Question: I'm building an app in VB.NET to read rows from an Excel file and populate them into a 'DataTable'.
'''
dtRow = dataTable.NewRow()
Dim startTime As DateTime = DateTime.Now
dtRow("name") = suppliers.CellValue("A", rowCount)
/* SNIP - just more string retrieval */
dtRow("statistics") = suppliers.CellValue("P", rowCount)
dataTable.Rows.Add(dtRow)
Dim endTime As DateTime = DateTime.Now
Debug.Print(String.Format("Time elapsed to retrieve '{0}': {1} ms", rowCount, (endTime - startTime).ToString("fffffff")))
'''
'CellValue' is my own creation- but it is a small function and I've already measured its elapsed time. It's quite fast.
However, when I open a 10,000 row Excel file (filled with identical data), the time to process gets much slower.
:
'''
Time elapsed to retrieve '2': <PHONE> ms
Time elapsed to retrieve '3': <PHONE> ms
Time elapsed to retrieve '4': <PHONE> ms
Time elapsed to retrieve '5': <PHONE> ms
Time elapsed to retrieve '6': <PHONE> ms
Time elapsed to retrieve '7': <PHONE> ms
Time elapsed to retrieve '8': <PHONE> ms
'''
:
'''
Time elapsed to retrieve '2': <PHONE> ms
Time elapsed to retrieve '3': <PHONE> ms
Time elapsed to retrieve '4': <PHONE> ms
Time elapsed to retrieve '5': <PHONE> ms
Time elapsed to retrieve '6': <PHONE> ms
Time elapsed to retrieve '7': <PHONE> ms
Time elapsed to retrieve '8': <PHONE> ms
'''
:
'''
Time elapsed to retrieve '2': <PHONE> ms
Time elapsed to retrieve '3': <PHONE> ms
Time elapsed to retrieve '4': <PHONE> ms
Time elapsed to retrieve '5': <PHONE> ms
Time elapsed to retrieve '6': <PHONE> ms
Time elapsed to retrieve '7': <PHONE> ms
Time elapsed to retrieve '8': <PHONE> ms
'''

Why does this occur? Can I fix it?
EDIT: 'suppliers' is a class I have created to handle the Excel file, with this constructor:
'''
Public Sub New(ByVal doc As SpreadsheetDocument, ByVal sheetName As String)
pWorkbookPart = doc.WorkbookPart
Dim sheet As Sheet = pWorkbookPart.Workbook.Descendants(Of Sheet).Where(Function(s) s.Name = sheetName).FirstOrDefault()
pWorksheetPart = CType(pWorkbookPart.GetPartById(sheet.Id), WorksheetPart)
pSharedStringTable = pWorkbookPart.GetPartsOfType(Of SharedStringTablePart).FirstOrDefault()
End Sub
'''
'CellValue':
'''
Public Function CellValue(ByVal column As String, ByVal row As Integer) As String
Dim cellAddress As String = column & row
Dim cell As Cell = pWorksheetPart.Worksheet.Descendants(Of Cell).Where(Function(c) c.CellReference = cellAddress).FirstOrDefault()
Dim index As Integer
Dim returnValue As String
If cell IsNot Nothing Then
If cell.DataType IsNot Nothing Then
index = Integer.Parse(cell.InnerText)
returnValue = pSharedStringTable.SharedStringTable.ElementAt(index).InnerText
Else
returnValue = CStr(cell.InnerText)
End If
End If
Return returnValue
End Function
'''
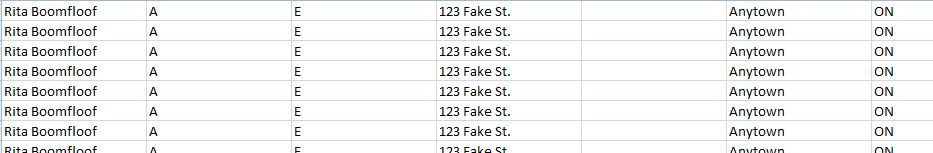
Answer: This line looks suspcious:
'''
Dim cell As Cell = pWorksheetPart.Worksheet.Descendants(Of Cell).Where(Function(c) c.CellReference = cellAddress).FirstOrDefault()
'''
If the .Where() condition executes against every cell in the spreadsheet. As the number of rows grows, the number of cell address comparisons grows by (rows x columns). Even if the cell reference comparison operation is trivially simple, it adds up fast.
If the OpenXML or the Workbook class shown do not provide convenient x,y cell addressing, you may have to create your own indexes. Make one pass over all the cells to add them to your own column lists, then you can index by x,y with abandon. x = index of the column list from the list of columns, y = index into the column list to fetch the cell.